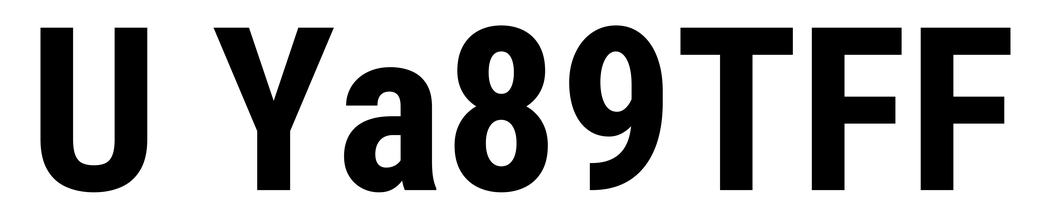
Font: Roboto_Condensed_Bold